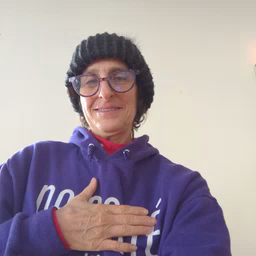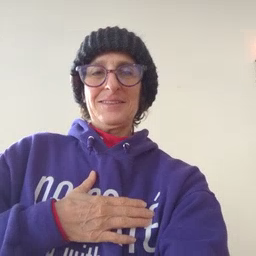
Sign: pizza